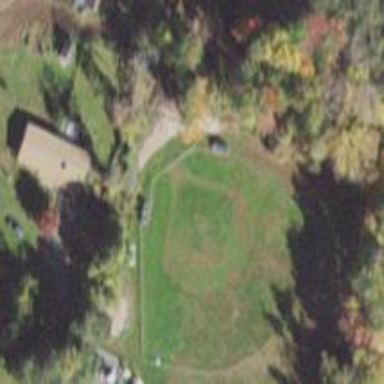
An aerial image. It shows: Baseball pitch for leisure and sports activities.